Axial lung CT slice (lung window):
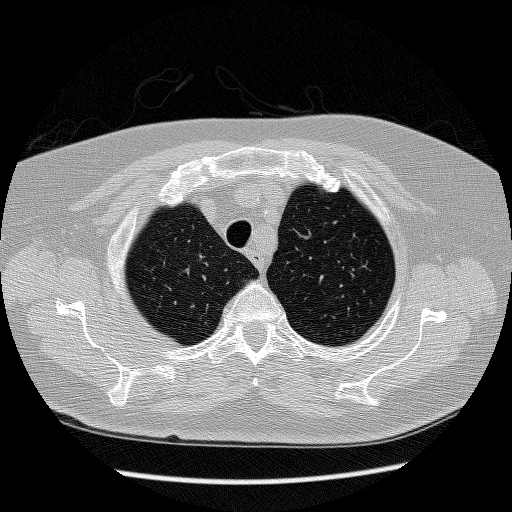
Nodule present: no